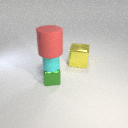
large red rubber cylinder above small green metal cube